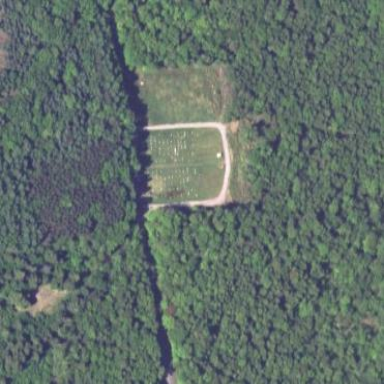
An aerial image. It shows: Cemetery.